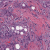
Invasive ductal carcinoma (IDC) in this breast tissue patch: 1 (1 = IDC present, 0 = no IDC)